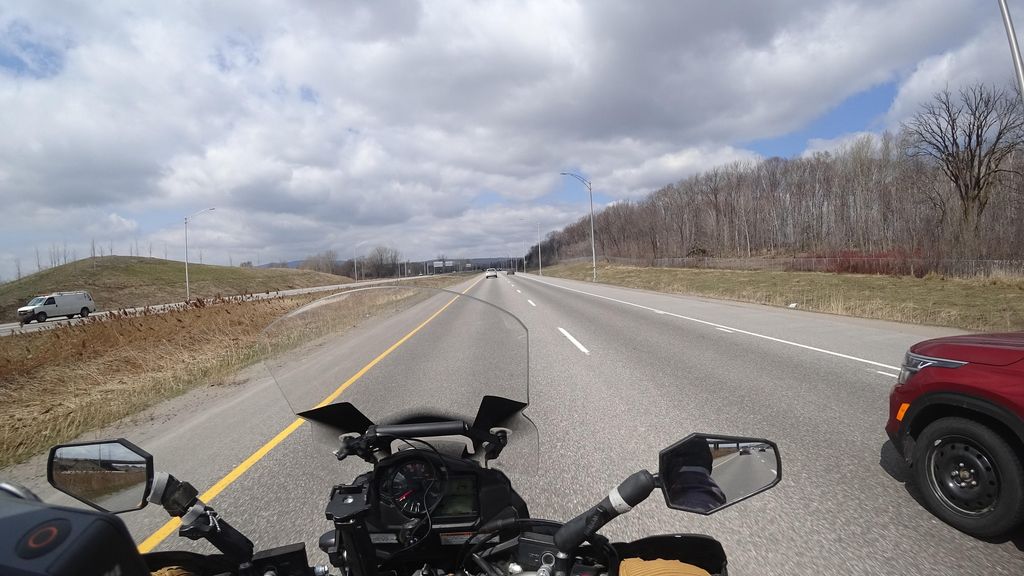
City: quebec_city